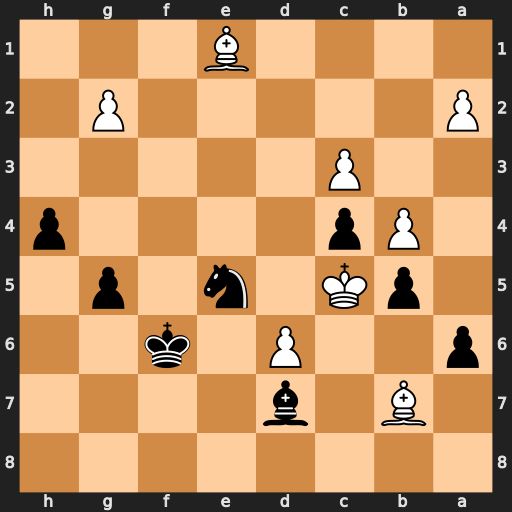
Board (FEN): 8/1B1b4/p2P1k2/1pK1n1p1/1Pp4p/2P5/P5P1/4B3
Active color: b
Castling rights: -
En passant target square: -
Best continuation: Nd3+ Kb6 Nxe1